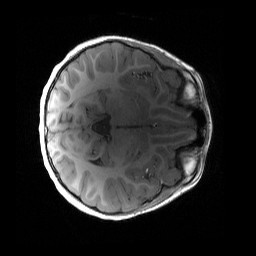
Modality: T1w
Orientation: axial
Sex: female
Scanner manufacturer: siemens
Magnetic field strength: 3 T
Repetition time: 1.9 s
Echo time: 0.00243 s